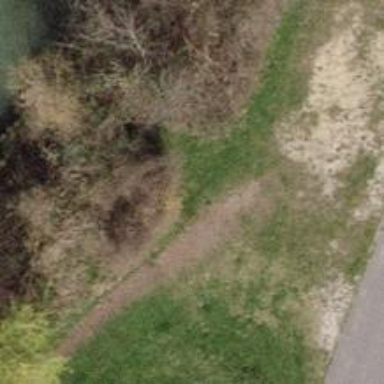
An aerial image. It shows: Dirt path.